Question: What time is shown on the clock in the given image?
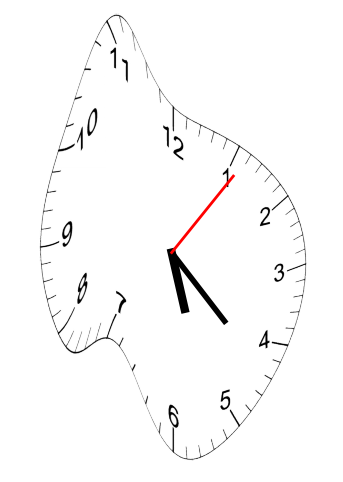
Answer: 05:22:06